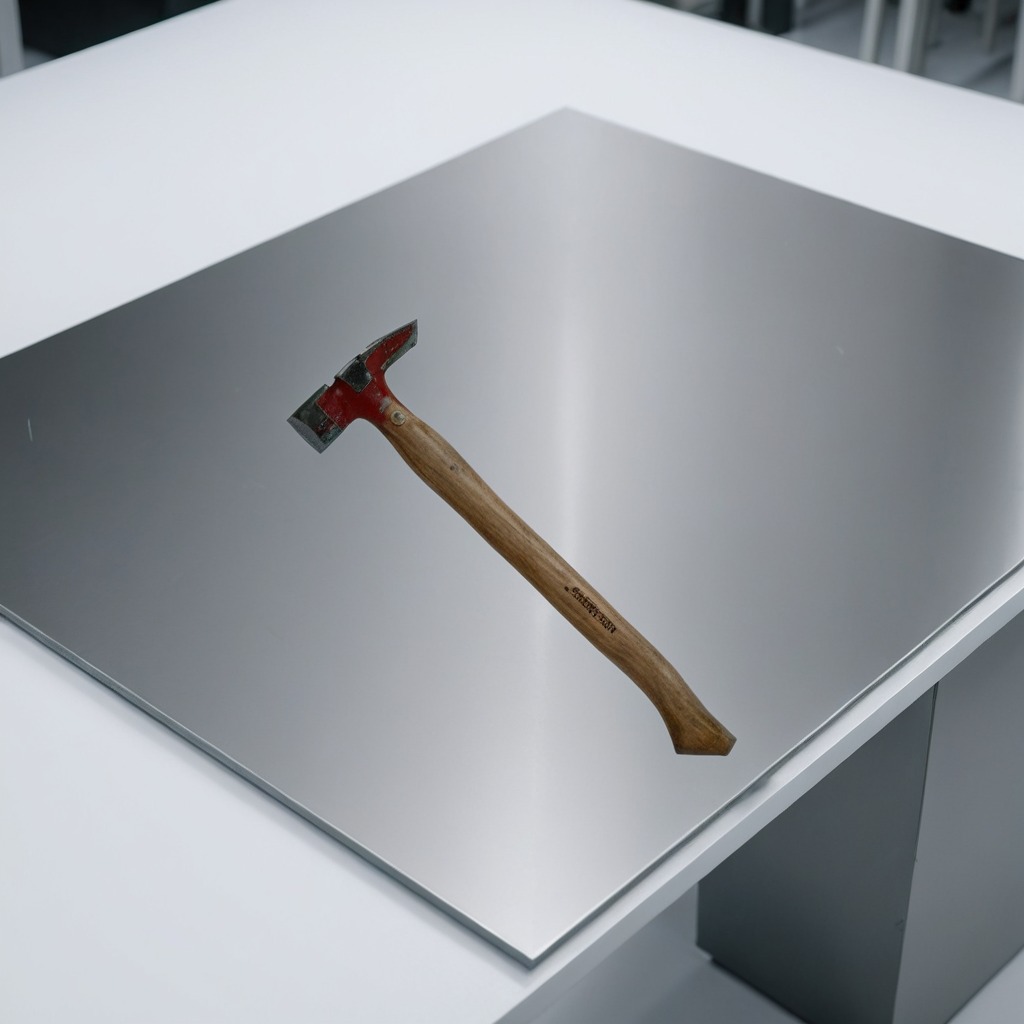
A hammer is lying on a stainless steel table in a high-end prototyping lab.